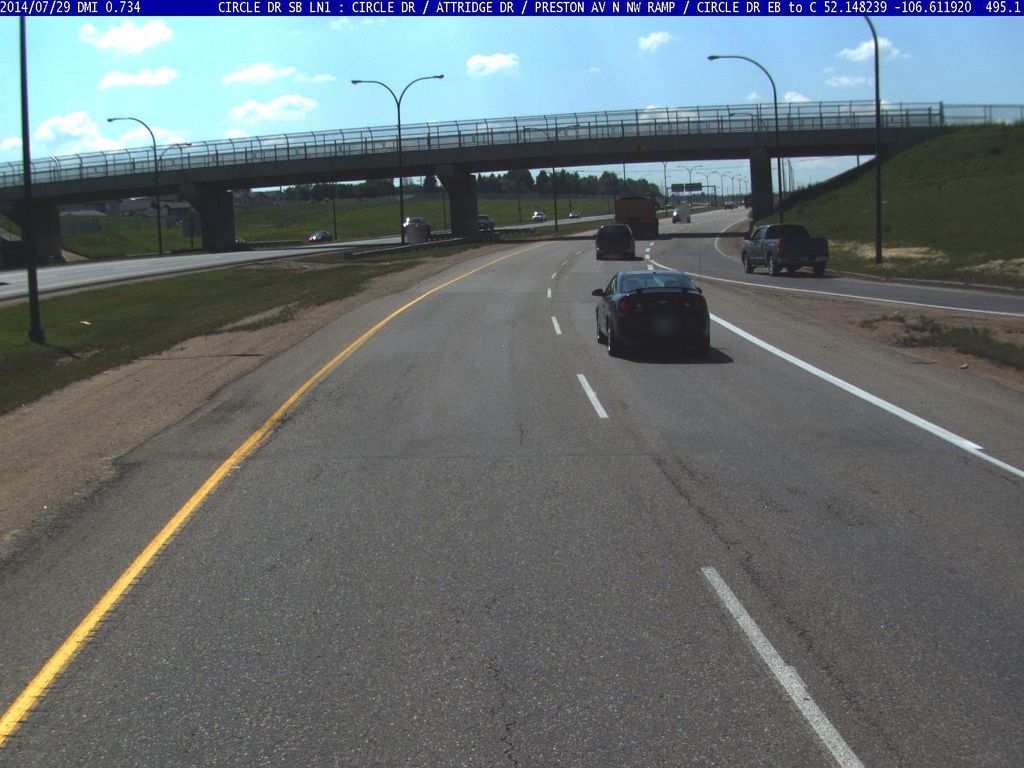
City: saskatoon